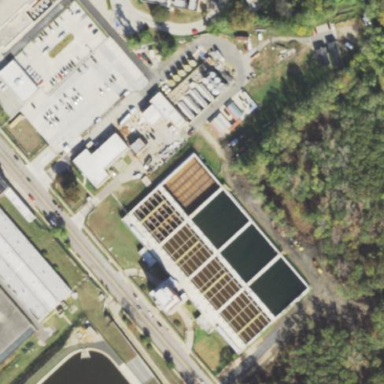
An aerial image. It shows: Water works facility.